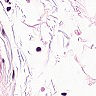
Metastatic tissue present: no